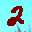
Label: 2